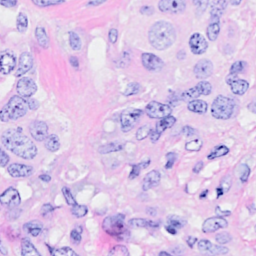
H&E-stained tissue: Breast